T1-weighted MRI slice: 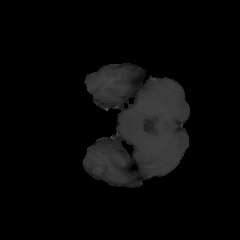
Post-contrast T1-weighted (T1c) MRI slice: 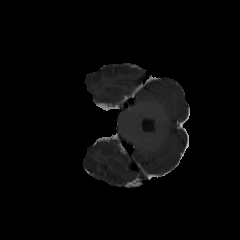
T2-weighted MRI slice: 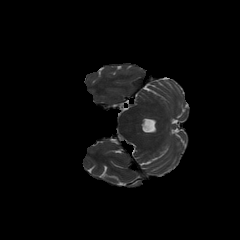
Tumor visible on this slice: no